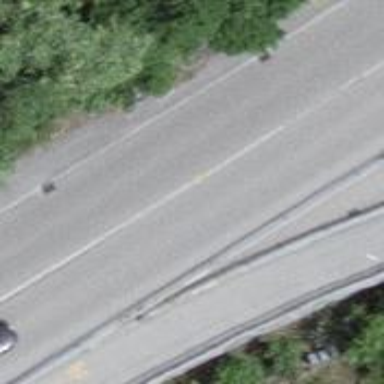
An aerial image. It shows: Guard rail.